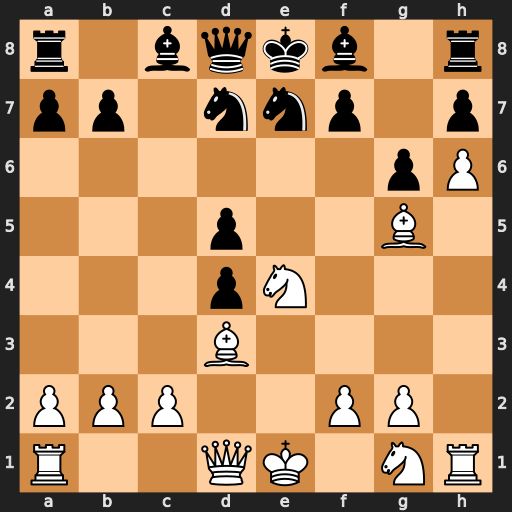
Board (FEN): r1bqkb1r/pp1nnp1p/6pP/3p2B1/3pN3/3B4/PPP2PP1/R2QK1NR
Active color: w
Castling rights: KQkq
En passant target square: -
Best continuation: Nd6#